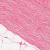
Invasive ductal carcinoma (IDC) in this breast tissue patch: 0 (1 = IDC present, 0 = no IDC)